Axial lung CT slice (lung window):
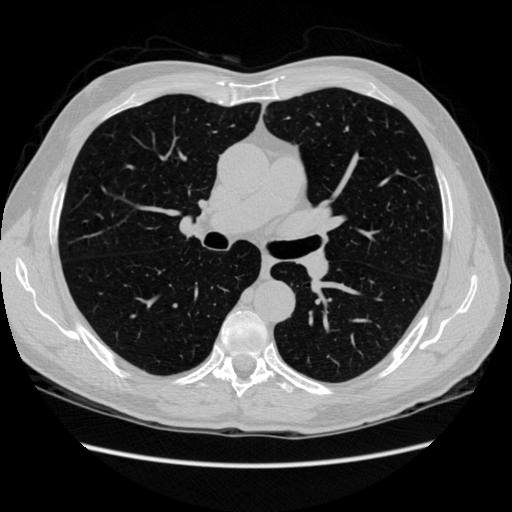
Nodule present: no